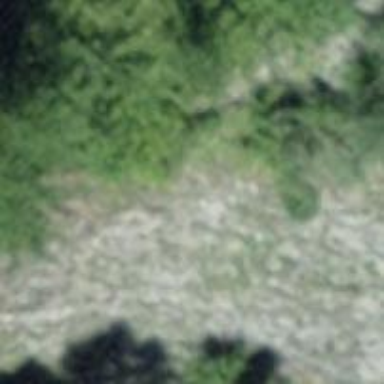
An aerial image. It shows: Natural cliff.